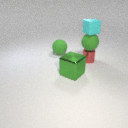
large green rubber sphere behind small red metal cylinder